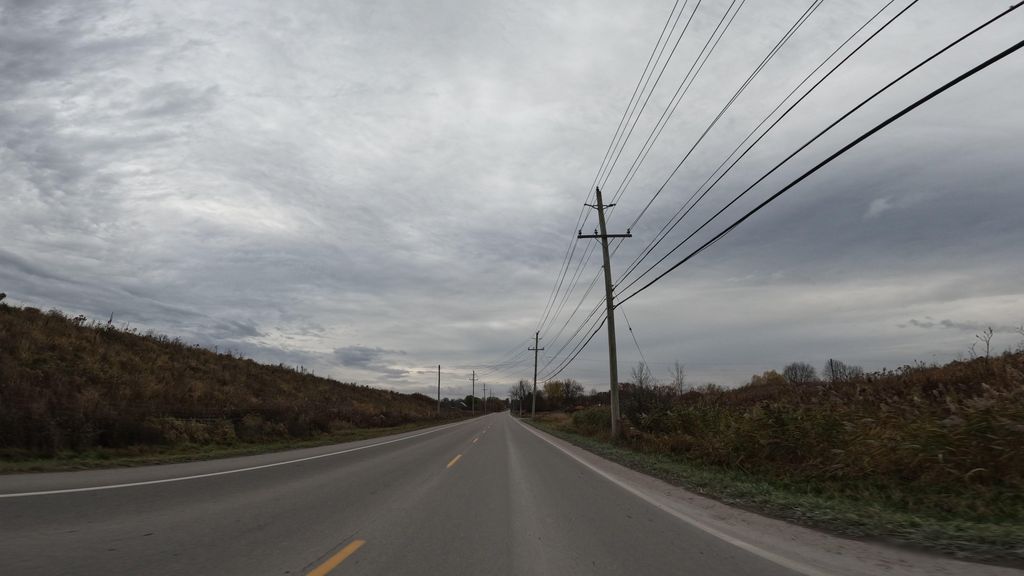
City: hamilton